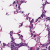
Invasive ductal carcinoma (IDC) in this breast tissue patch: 1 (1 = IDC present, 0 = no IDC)